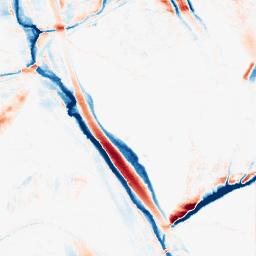
Category: morphological
Decomposition family: morphological_ellipse
Decomposition parameters: operation: average
width: 10
height: 30
Upsampling method: sinc_blackman
Upsampling parameters: scale: 4
kernel_size: 16
Upsampling scale: 4